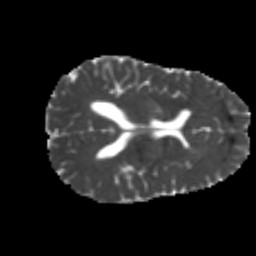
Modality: MD
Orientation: axial
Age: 25
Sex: female
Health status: healthy
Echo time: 0.074 s